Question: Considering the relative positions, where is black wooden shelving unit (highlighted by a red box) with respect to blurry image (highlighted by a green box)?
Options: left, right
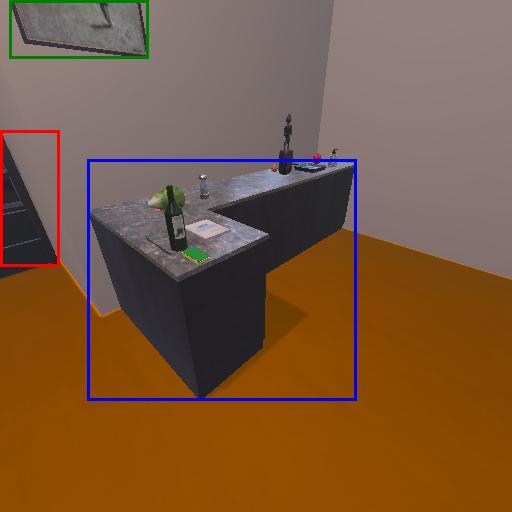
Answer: left